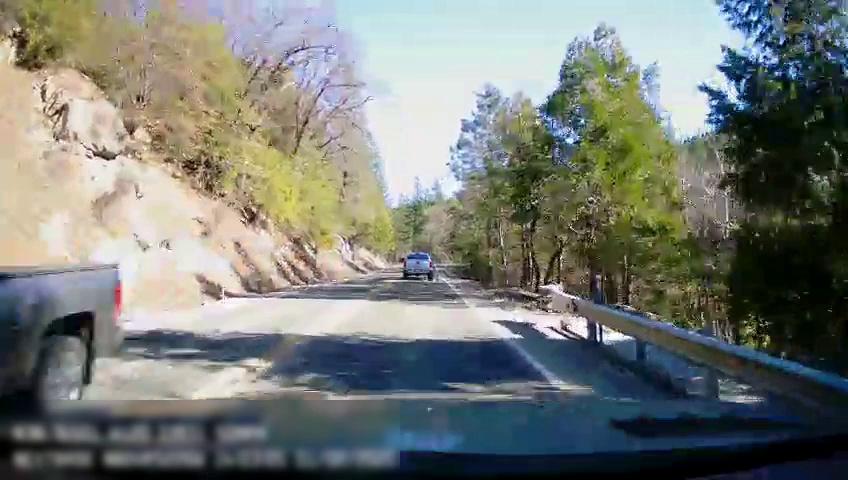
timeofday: Day
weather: Sunny
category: Drivable Space
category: Vehicles | Truck
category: Vehicles | Truck
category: Lanes | Opposite Lane
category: Lanes | Current Lane